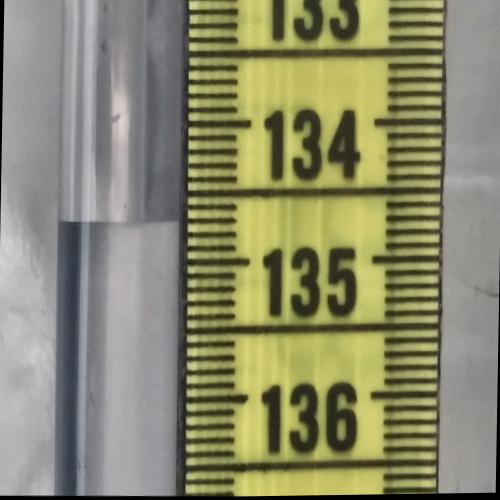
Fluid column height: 134.7 cm